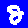
Digit: 8